Field crop: maize
Growth stage: 1
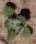
Species: chenopodium